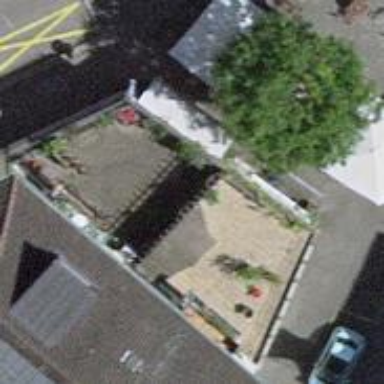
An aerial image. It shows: Cafe.